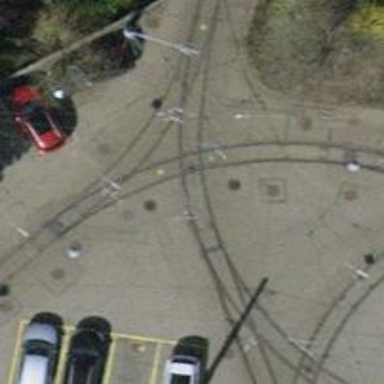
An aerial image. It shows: Railway crossing.